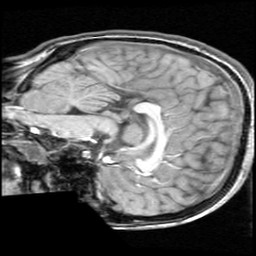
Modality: T1w
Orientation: sagittal
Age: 9
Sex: female
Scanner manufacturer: ge
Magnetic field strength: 1.5 T
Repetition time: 0.03333 s
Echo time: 0.008 s